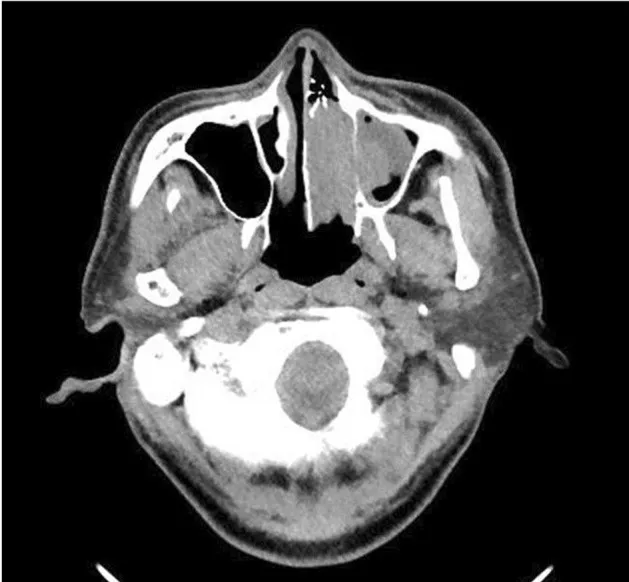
Contrast computed tomography at the first visit and after radiotherapy and chemotherapy (A). First visit: The left nasal concha was obstructed by the tumor.
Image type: radiology (ct)